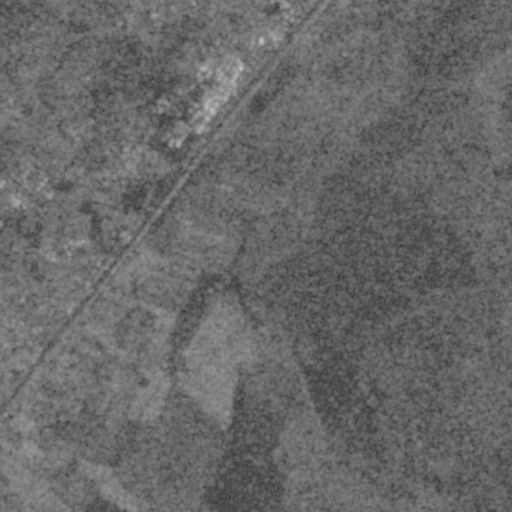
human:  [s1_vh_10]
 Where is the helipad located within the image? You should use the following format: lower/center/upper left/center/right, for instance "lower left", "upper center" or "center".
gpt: The helipad is located in the lower left of the image.
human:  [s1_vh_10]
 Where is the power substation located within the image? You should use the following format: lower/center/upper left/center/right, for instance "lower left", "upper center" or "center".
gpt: The power substation is located in the upper right of the image.
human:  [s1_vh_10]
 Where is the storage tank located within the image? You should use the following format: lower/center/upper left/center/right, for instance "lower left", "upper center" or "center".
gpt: The storage tank is located in the upper center of the image.
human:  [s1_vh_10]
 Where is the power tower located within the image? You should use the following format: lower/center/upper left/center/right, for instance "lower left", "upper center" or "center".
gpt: There is no power tower in the image.

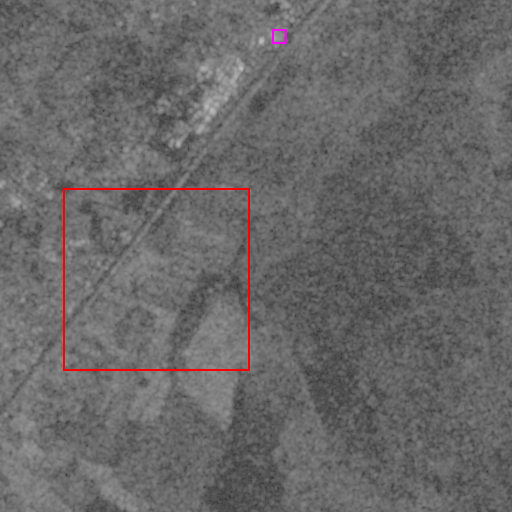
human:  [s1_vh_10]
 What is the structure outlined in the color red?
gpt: The structure outlined in red is a crop field.
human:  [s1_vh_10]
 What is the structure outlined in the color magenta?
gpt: The structure outlined in magenta is a power substation.
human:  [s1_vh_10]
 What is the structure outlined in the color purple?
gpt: There is no purple outline.